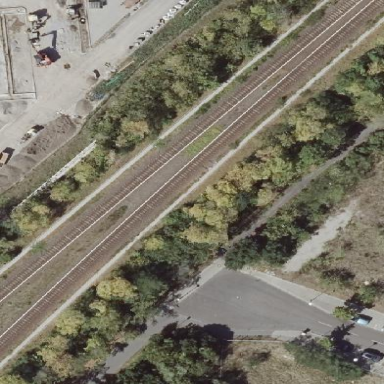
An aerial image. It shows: Man-made embankment within railway area.